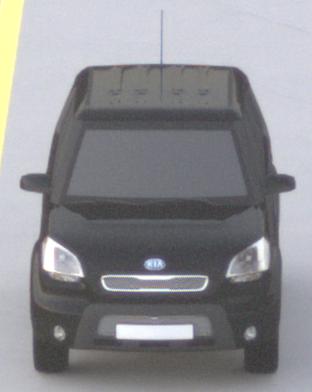
Make: KIA
Model: Soul 1.6
Detailed model: Soul (AM)
Model produced from: 2009/02
Model produced until: 2009/11
Doors: 5
Color: black
Road condition: dry road
Daytime: sunrise or sunset
Contrast: low contrast